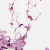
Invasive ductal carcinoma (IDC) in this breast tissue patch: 1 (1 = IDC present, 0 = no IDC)